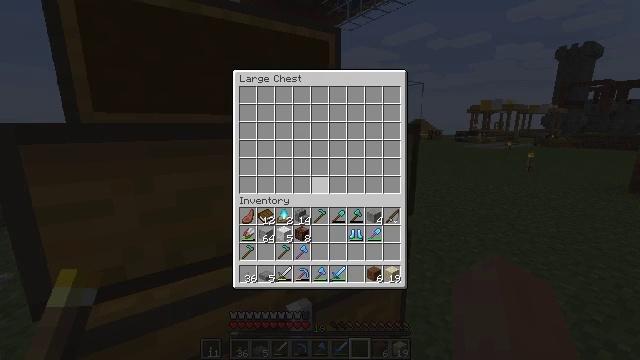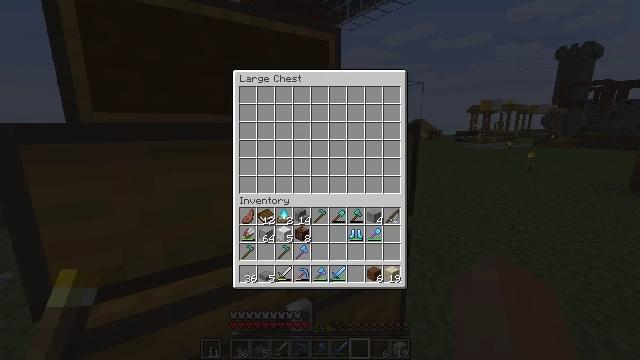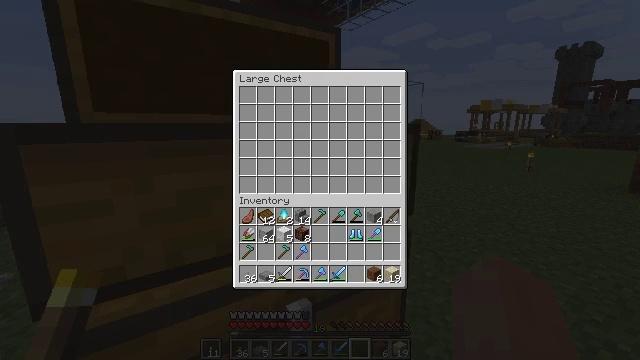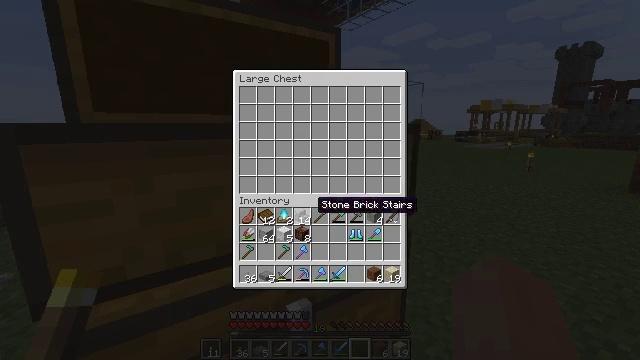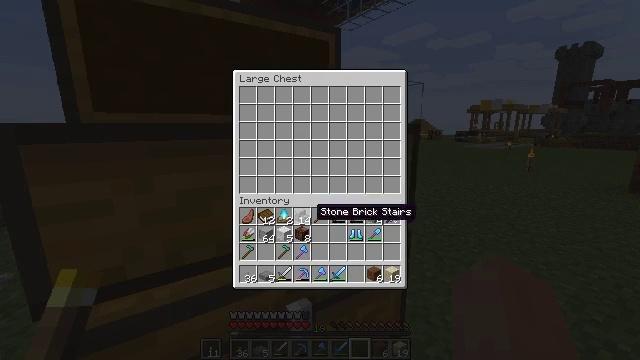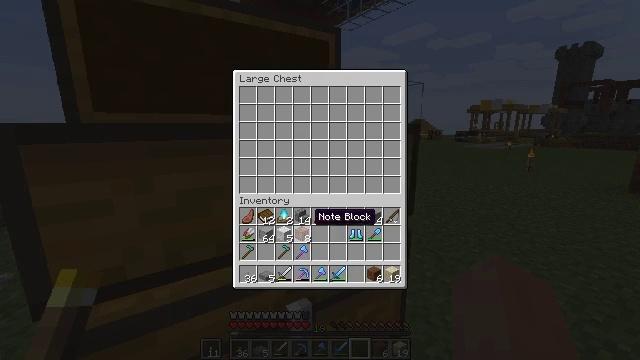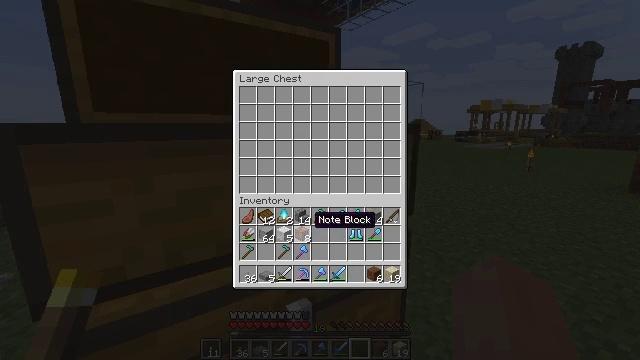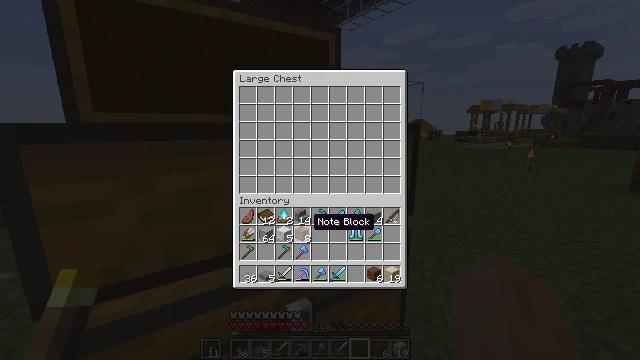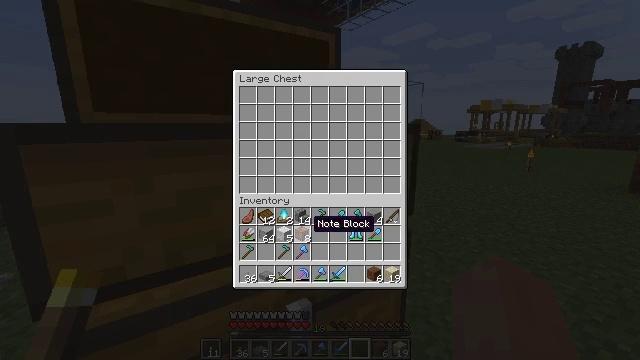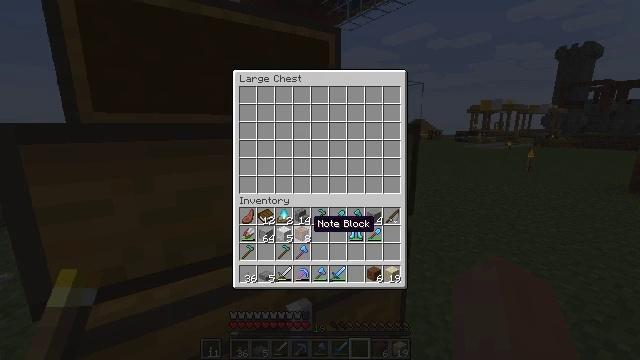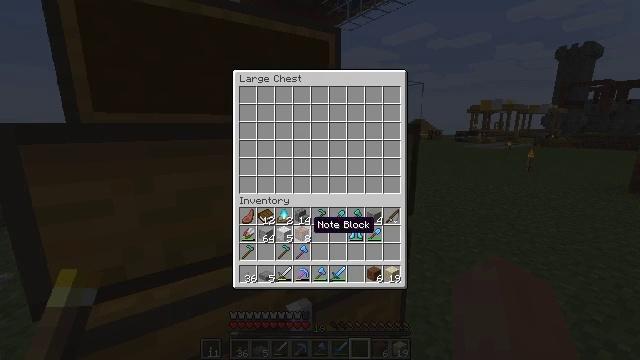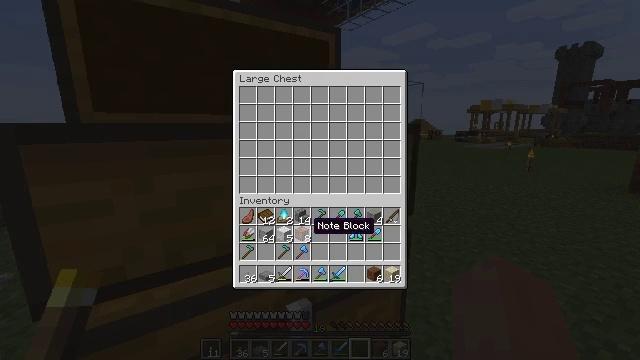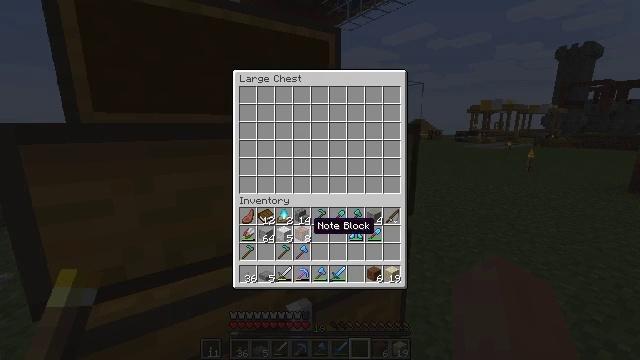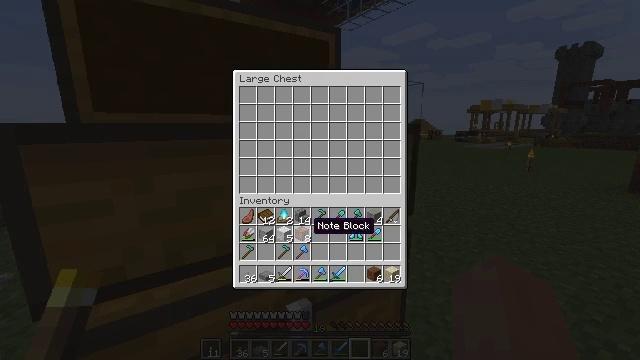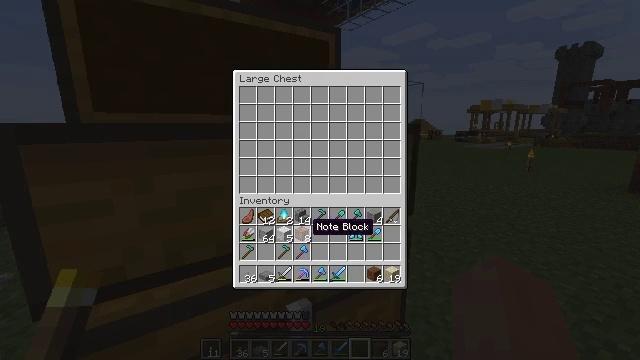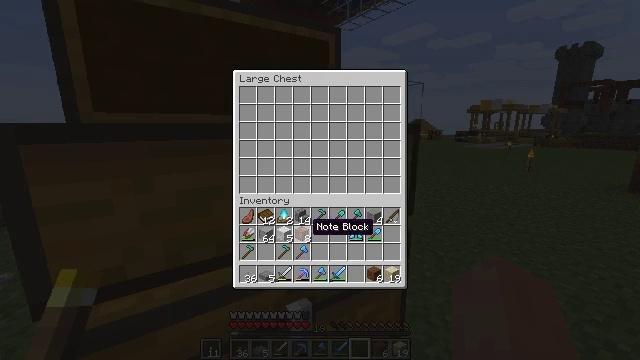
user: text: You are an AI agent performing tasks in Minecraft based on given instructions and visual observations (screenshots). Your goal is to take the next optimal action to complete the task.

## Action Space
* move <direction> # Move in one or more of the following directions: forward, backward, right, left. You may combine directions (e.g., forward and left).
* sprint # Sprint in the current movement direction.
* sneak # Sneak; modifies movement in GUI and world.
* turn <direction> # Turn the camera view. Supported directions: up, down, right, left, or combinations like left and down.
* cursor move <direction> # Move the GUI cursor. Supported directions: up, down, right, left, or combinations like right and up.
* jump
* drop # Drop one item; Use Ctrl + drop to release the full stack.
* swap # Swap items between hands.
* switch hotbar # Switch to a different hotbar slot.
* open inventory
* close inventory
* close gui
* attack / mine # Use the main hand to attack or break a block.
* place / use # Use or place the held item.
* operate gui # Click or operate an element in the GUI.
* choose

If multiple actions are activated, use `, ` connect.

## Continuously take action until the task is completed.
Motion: motion action
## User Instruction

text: Reclaim the chest into your inventory.
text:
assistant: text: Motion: cursor move down
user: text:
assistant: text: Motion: cursor move down
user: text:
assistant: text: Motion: cursor move down
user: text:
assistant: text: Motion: cursor move down
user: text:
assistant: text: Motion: no_op
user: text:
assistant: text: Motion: no_op
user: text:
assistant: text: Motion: no_op
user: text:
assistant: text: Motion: no_op
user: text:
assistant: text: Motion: no_op
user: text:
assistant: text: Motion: sneak
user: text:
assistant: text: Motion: sneak
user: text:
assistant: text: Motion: sneak
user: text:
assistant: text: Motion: sneak
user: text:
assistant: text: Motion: sneak
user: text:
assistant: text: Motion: sneak
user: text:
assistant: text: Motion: sneak
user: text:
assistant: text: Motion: sneak, operate gui
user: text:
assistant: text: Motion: sneak, operate gui
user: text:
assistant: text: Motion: sneak, operate gui
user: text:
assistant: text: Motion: sneak
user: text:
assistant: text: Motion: sneak
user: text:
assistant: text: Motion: sneak
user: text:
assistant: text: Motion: sneak
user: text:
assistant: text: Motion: no_op
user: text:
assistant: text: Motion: no_op
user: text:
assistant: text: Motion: no_op
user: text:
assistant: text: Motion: no_op
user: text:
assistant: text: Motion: no_op
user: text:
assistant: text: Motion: no_op
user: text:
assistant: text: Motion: no_op